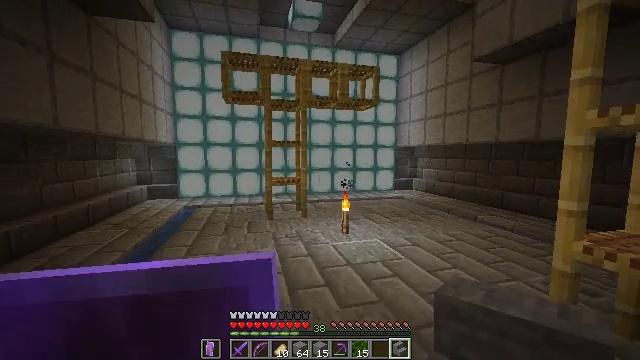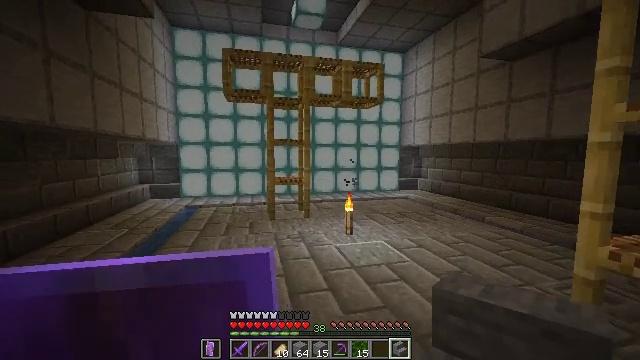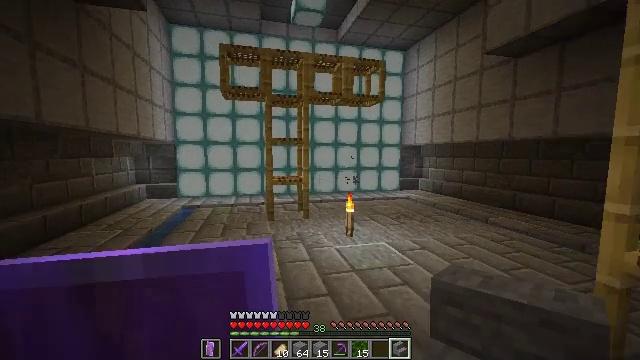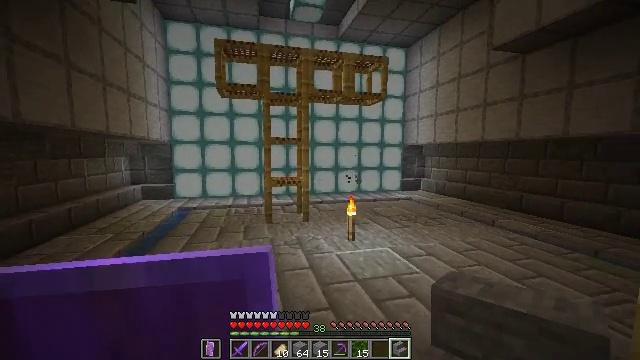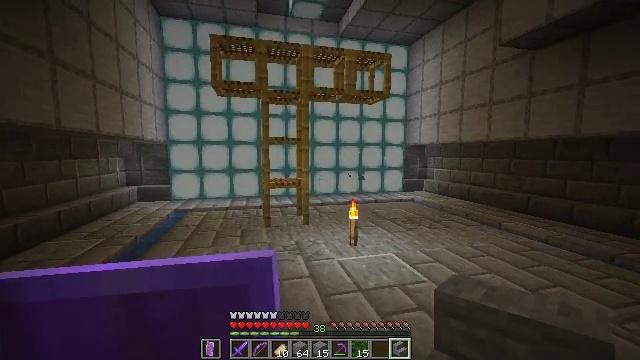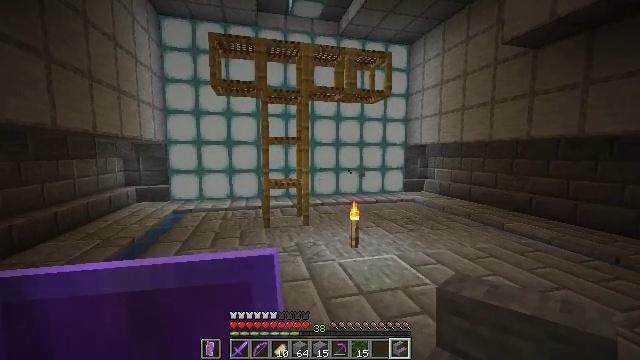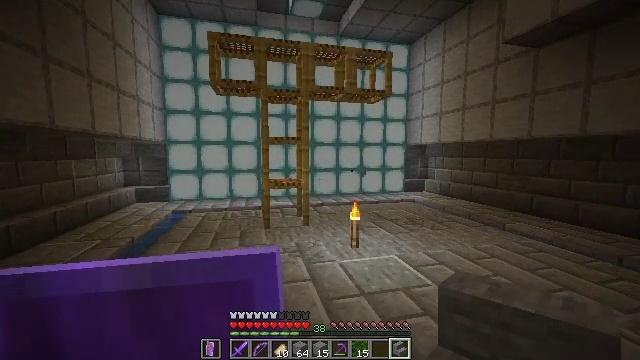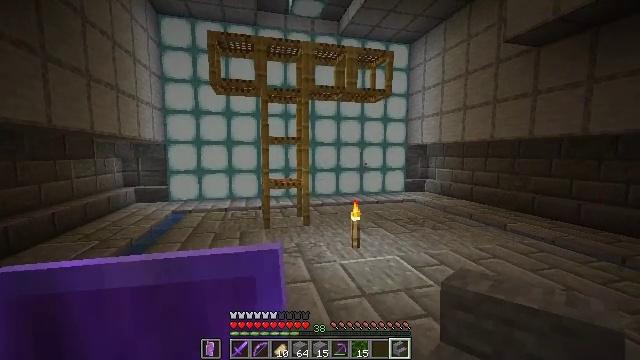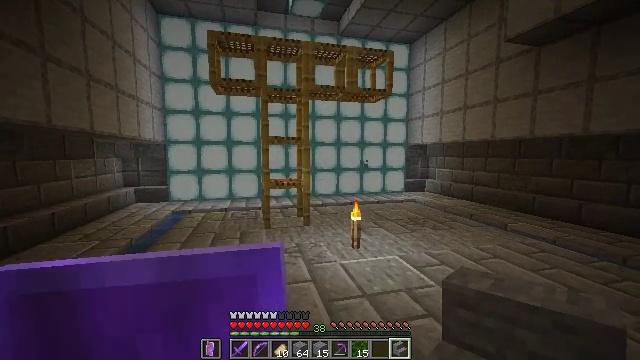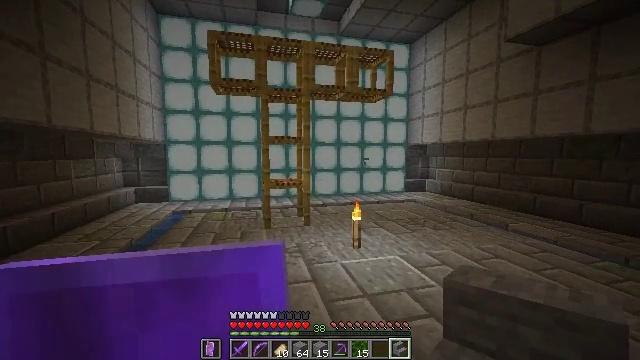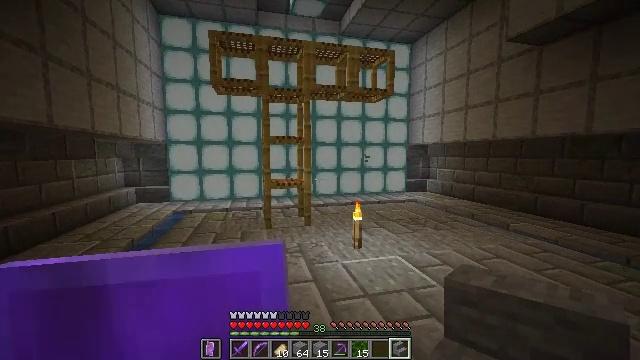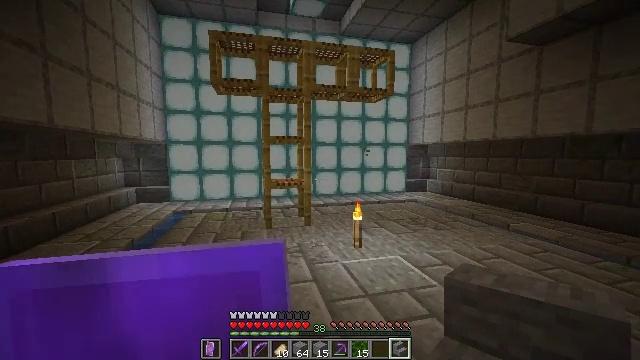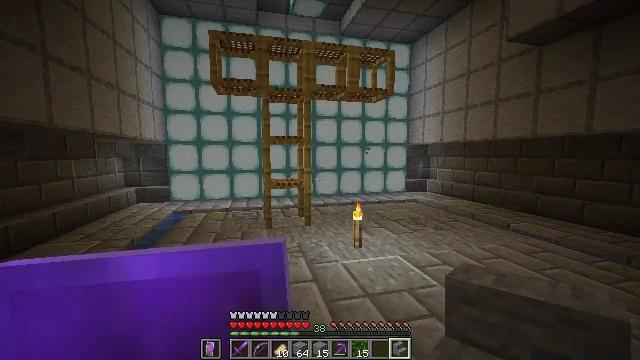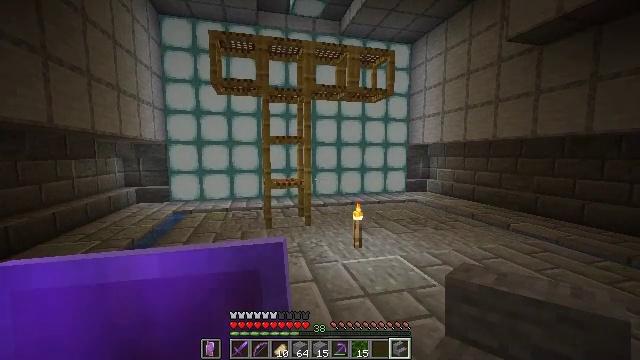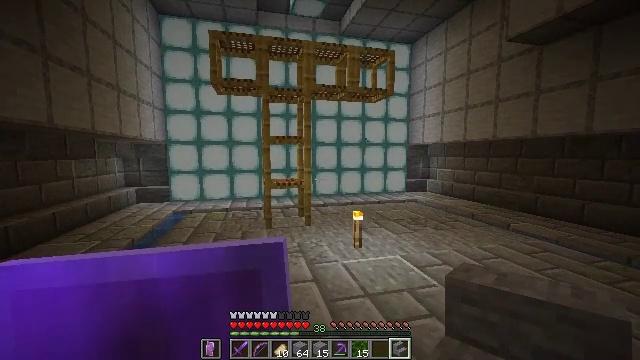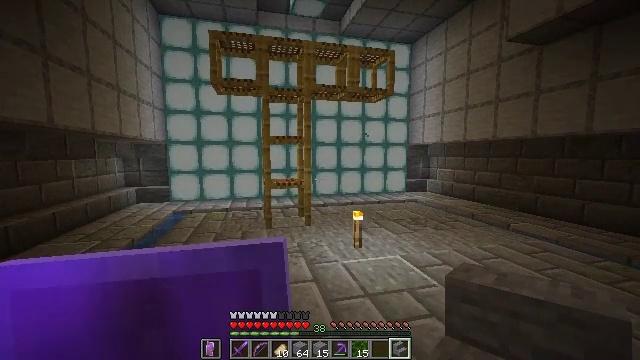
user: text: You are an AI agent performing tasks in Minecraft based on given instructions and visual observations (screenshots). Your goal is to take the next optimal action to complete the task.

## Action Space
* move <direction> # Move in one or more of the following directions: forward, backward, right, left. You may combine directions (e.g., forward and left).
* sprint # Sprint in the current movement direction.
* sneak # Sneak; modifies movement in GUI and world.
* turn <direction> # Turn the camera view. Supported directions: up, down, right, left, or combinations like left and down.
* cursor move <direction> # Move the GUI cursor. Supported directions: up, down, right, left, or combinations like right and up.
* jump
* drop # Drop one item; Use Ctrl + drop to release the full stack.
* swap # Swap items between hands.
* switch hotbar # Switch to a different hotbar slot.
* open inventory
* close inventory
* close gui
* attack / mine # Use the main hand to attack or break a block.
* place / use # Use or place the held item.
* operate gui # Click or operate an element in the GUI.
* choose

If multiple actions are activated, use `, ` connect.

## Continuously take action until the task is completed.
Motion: motion action
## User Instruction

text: Gather the sea lantern with a pickaxe.
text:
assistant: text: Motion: move forward
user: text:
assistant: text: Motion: move forward
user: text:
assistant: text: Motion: move forward
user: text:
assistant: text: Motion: no_op
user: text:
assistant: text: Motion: no_op
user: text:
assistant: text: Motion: no_op
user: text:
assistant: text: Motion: no_op
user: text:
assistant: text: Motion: no_op
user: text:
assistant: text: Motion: no_op
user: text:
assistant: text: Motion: no_op
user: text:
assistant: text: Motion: no_op
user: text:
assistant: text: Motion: no_op
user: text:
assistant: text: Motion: no_op
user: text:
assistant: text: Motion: no_op
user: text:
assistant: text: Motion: no_op
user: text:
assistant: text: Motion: no_op
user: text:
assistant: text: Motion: no_op
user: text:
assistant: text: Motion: no_op
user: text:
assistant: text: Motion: no_op
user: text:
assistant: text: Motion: no_op
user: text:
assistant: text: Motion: no_op
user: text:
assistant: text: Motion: no_op
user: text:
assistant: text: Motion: move right, turn left
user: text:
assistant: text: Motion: move right, turn left
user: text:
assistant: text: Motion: move right, turn left
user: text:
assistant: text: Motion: move right, turn left and up
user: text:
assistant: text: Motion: move right, turn left
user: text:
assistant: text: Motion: no_op
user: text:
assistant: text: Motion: no_op
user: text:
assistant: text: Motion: no_op